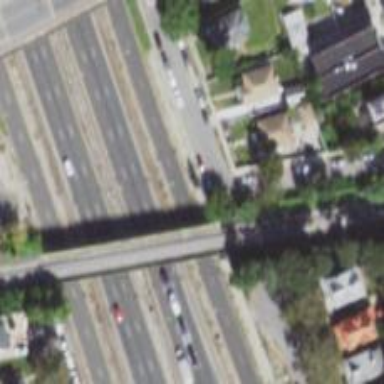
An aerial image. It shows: Bridge with electrified railway tracks.